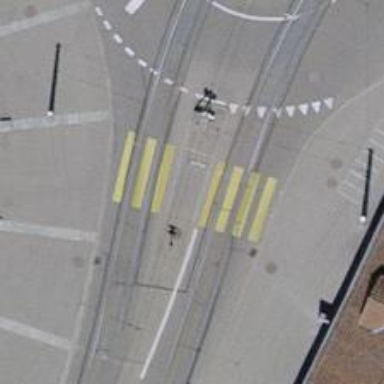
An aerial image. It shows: Uncontrolled crossing with central island on the road.